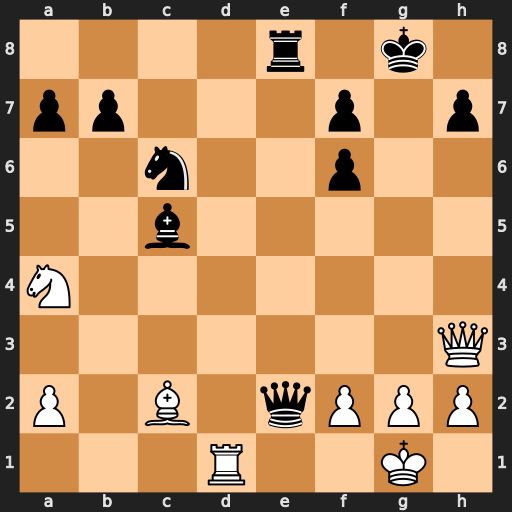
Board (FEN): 4r1k1/pp3p1p/2n2p2/2b5/N7/7Q/P1B1qPPP/3R2K1
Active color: w
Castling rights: -
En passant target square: -
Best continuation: Qxh7+ Kf8 Qh6+ Ke7 Nxc5